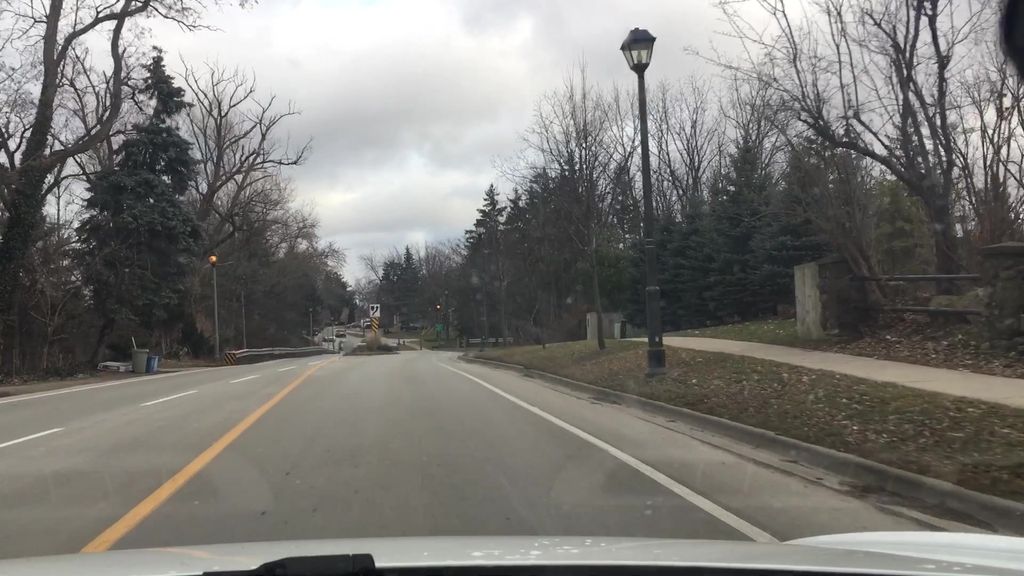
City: hamilton